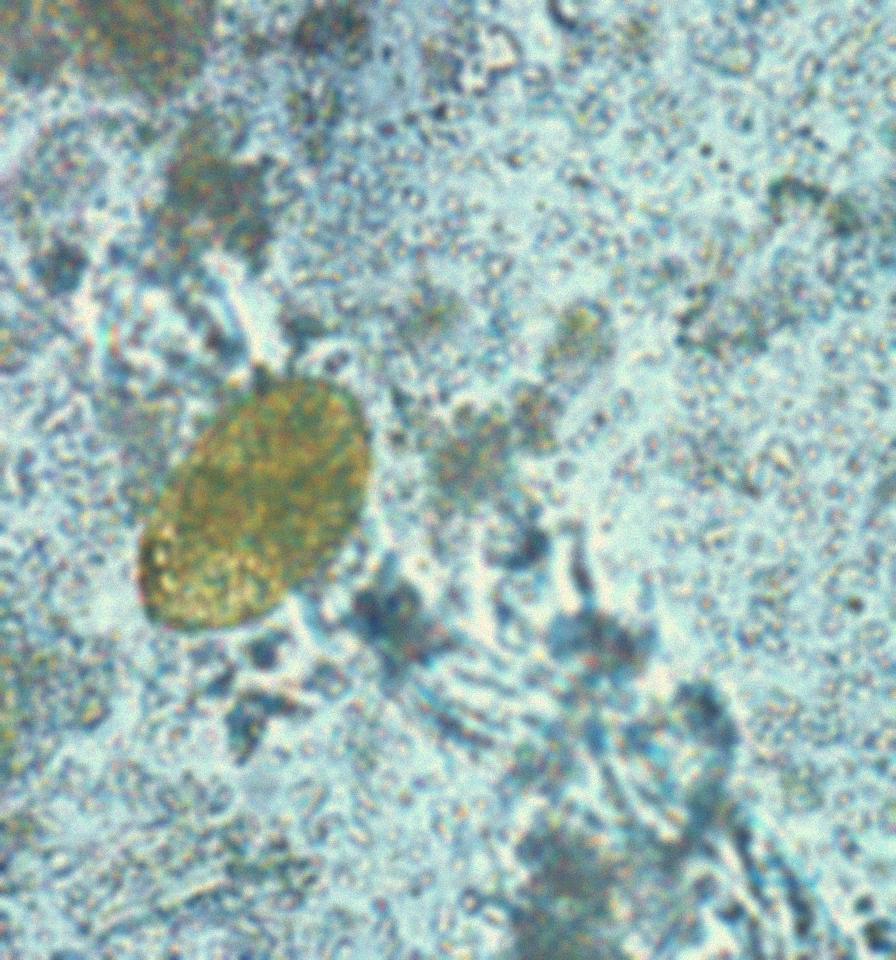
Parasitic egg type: Paragonimus spp